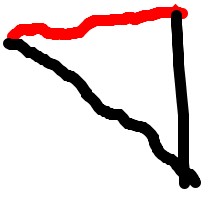
Shape: triangle